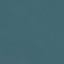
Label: SeaLake